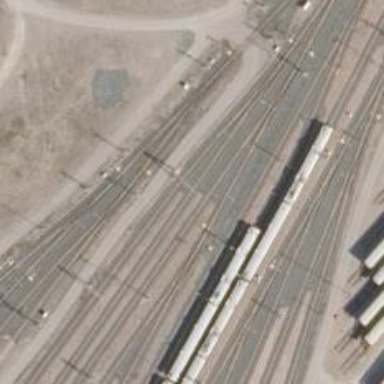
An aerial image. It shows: Railway signal.